Question: I'm trying to recreate a web page with a three column design like the page below, but i'm having some trouble. I've tried using nested divs, but the code does not seem to be working for some reason. Here's a snippet of the html and css code
'''
<body>
<div id="container">
<header>
<h1>The CIS 4004 Newsletter</h1>
</header>
<div id="wrapper" role="main">
<nav>
<ul>
<li><a href="#test">Test link</a>; </li>
</ul>
</nav>
<article>
<div class="inner">
<h2>Test header</h2>
<p>Just some test text.
</p>
</div>
</article>
</div>
</div>
</body>
'''
css code is here
'''
#wrapper {
border: 1px solid black;
position:relative;
width:960px;
margin:0 auto;
overflow:hidden;
}
nav{
width: 150px;
float: left;
border: 2px solid black;
position:relative;
}
article.inner {
margin:10px;
padding:20px:
border: 2px solid red;
}
'''
Here's an image of the web page
<URL>
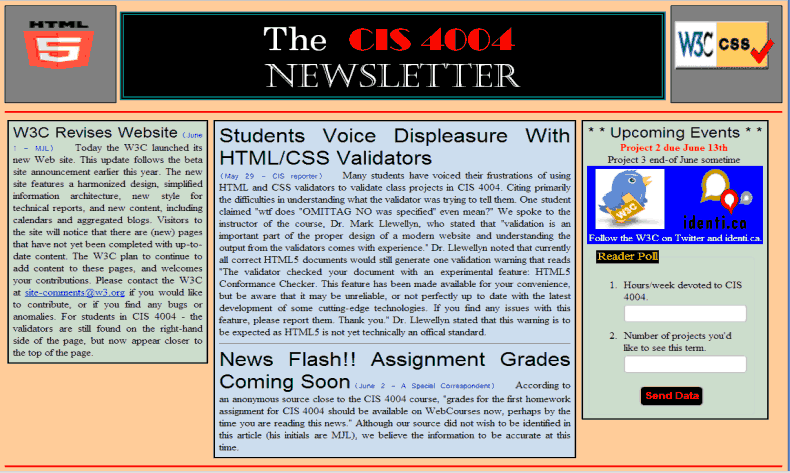
Answer: The simple template
'''
<div class="wrapper">
<div class="left">Left Content</div>
<div class="middle">Middle Content</div>
<div class="right">Right Content</div>
</div>
'''
---CSS---
'''
div.wrapper {width: 1000px; margin: 0px auto;}
div.left {width: 250px; float: left;}
div.middle{float: left;}
div.right{width: 250px; float: left;}
'''